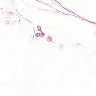
Metastatic tissue present: no